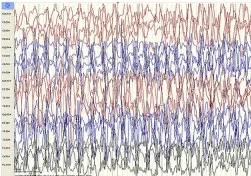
Patient #1 captured a focal seizure during video-EEG monitoring (A-F). Seizures started at the red arrow and stopped at the purple arrow for a total duration of about 90 seconds.
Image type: electrography (eeg)